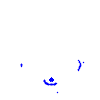
Particle: kaon